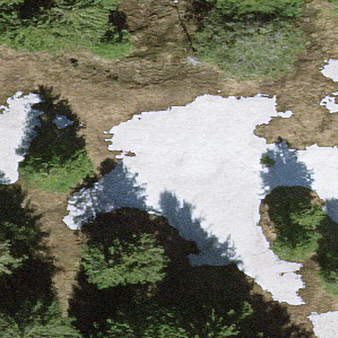
Label: other